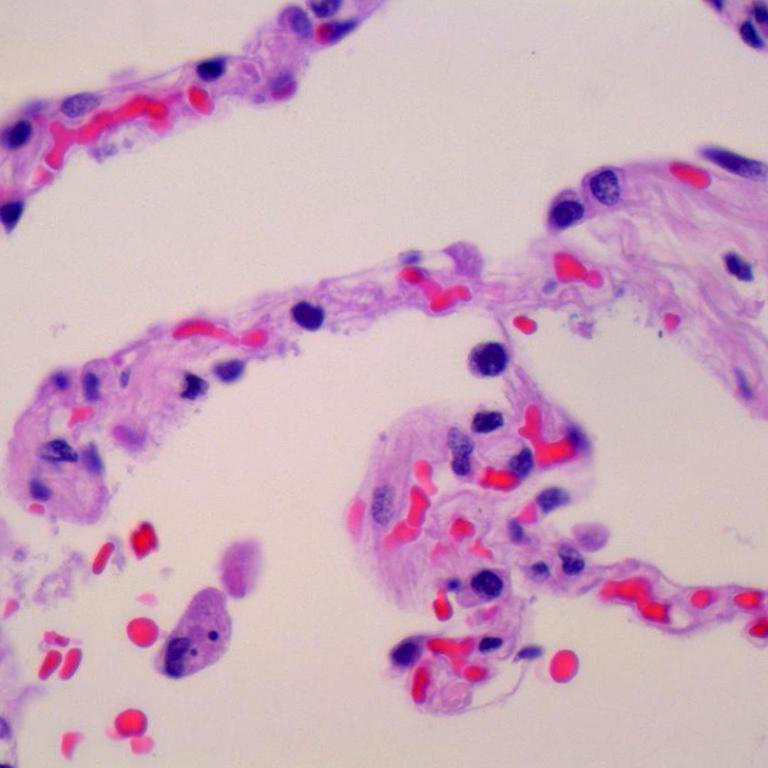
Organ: lung
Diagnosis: benign